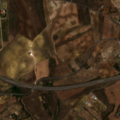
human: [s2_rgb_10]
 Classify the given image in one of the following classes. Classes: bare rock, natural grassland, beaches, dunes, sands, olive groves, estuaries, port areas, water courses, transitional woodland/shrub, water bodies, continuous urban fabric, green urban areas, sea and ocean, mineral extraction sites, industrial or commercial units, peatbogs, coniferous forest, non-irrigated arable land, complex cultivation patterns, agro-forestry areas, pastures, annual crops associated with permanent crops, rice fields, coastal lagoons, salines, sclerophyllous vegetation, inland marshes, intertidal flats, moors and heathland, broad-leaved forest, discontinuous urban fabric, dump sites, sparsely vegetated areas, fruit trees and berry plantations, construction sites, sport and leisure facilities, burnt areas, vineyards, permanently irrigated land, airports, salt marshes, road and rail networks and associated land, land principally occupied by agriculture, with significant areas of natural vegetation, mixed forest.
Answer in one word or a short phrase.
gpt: fruit trees and berry plantations, olive groves, annual crops associated with permanent crops